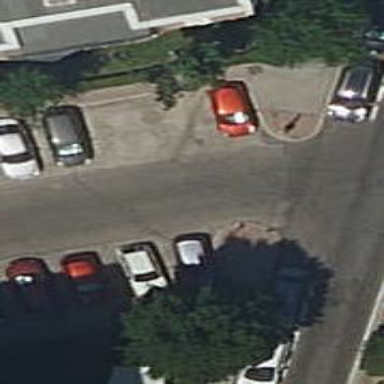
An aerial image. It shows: Bollard barrier.